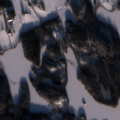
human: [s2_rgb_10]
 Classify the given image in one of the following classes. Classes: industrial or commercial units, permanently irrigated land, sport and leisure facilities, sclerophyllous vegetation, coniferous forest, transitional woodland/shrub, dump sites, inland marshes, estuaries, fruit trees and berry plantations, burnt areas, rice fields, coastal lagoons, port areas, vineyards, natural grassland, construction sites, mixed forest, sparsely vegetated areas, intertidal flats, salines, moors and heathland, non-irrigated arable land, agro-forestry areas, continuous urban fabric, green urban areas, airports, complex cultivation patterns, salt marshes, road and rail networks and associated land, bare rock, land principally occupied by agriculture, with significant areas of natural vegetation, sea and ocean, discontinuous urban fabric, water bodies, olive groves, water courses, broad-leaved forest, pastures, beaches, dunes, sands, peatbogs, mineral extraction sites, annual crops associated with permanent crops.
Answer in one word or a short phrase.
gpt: land principally occupied by agriculture, with significant areas of natural vegetation, coniferous forest, mixed forest, water bodies